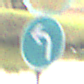
Verkehrszeichen: VorgeschriebeneFahrtrichtungLinks
Zusatzzeichen oben: Stop
Umgebung: Outdoor, Nature
Tageszeit: MorningAfternoon
Wetter: PartlyCloudy
Licht: Natural
Jahreszeit: NotSpecified
Kontrast: HighContrast